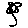
Label: flower